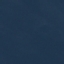
Land use / land cover: SeaLake